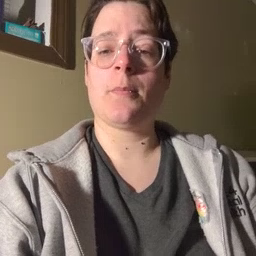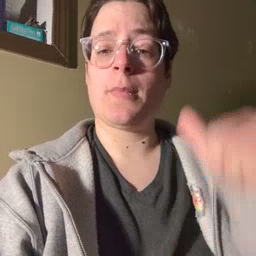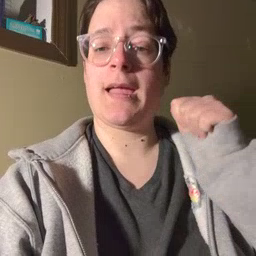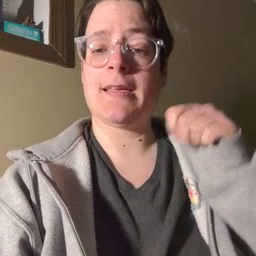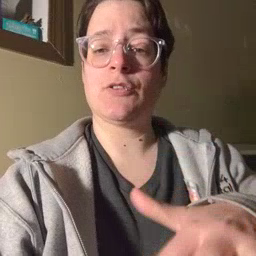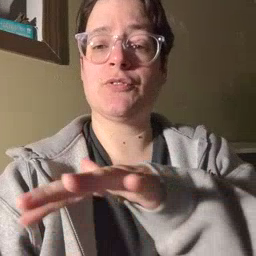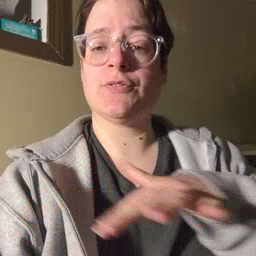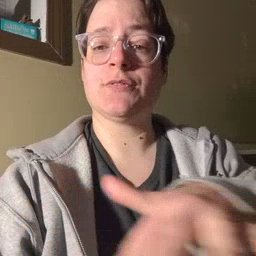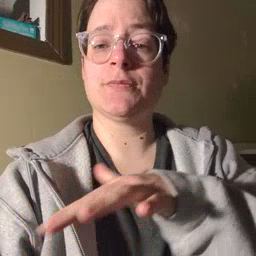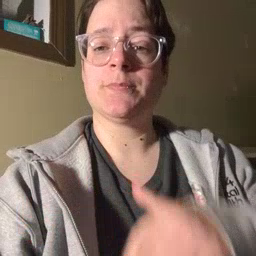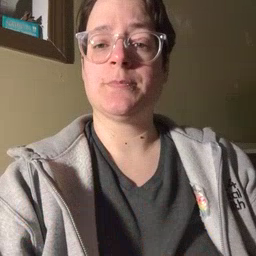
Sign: backyard